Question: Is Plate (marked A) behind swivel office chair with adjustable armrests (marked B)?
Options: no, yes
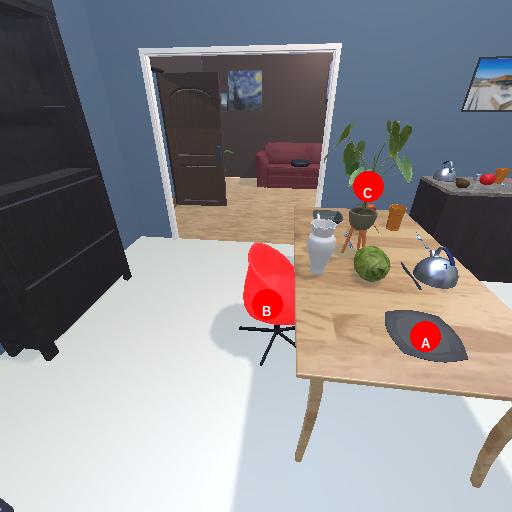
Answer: no